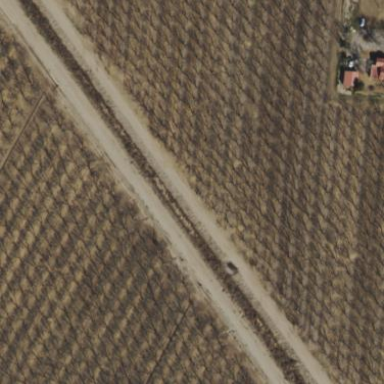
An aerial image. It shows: Orchard.